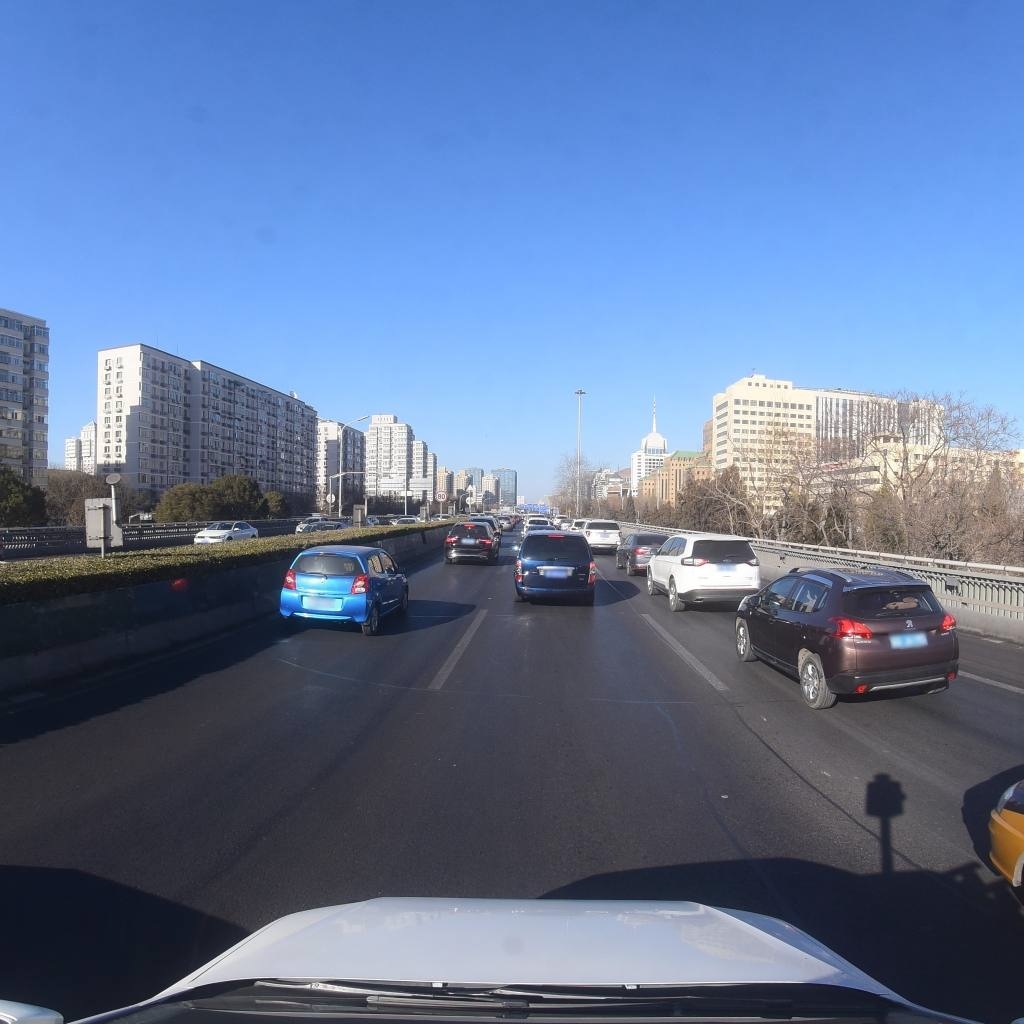
Region: Xicheng
Road damage annotations: transverse patch, longitudinal patch, longitudinal patch, longitudinal patch, transverse patch